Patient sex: M
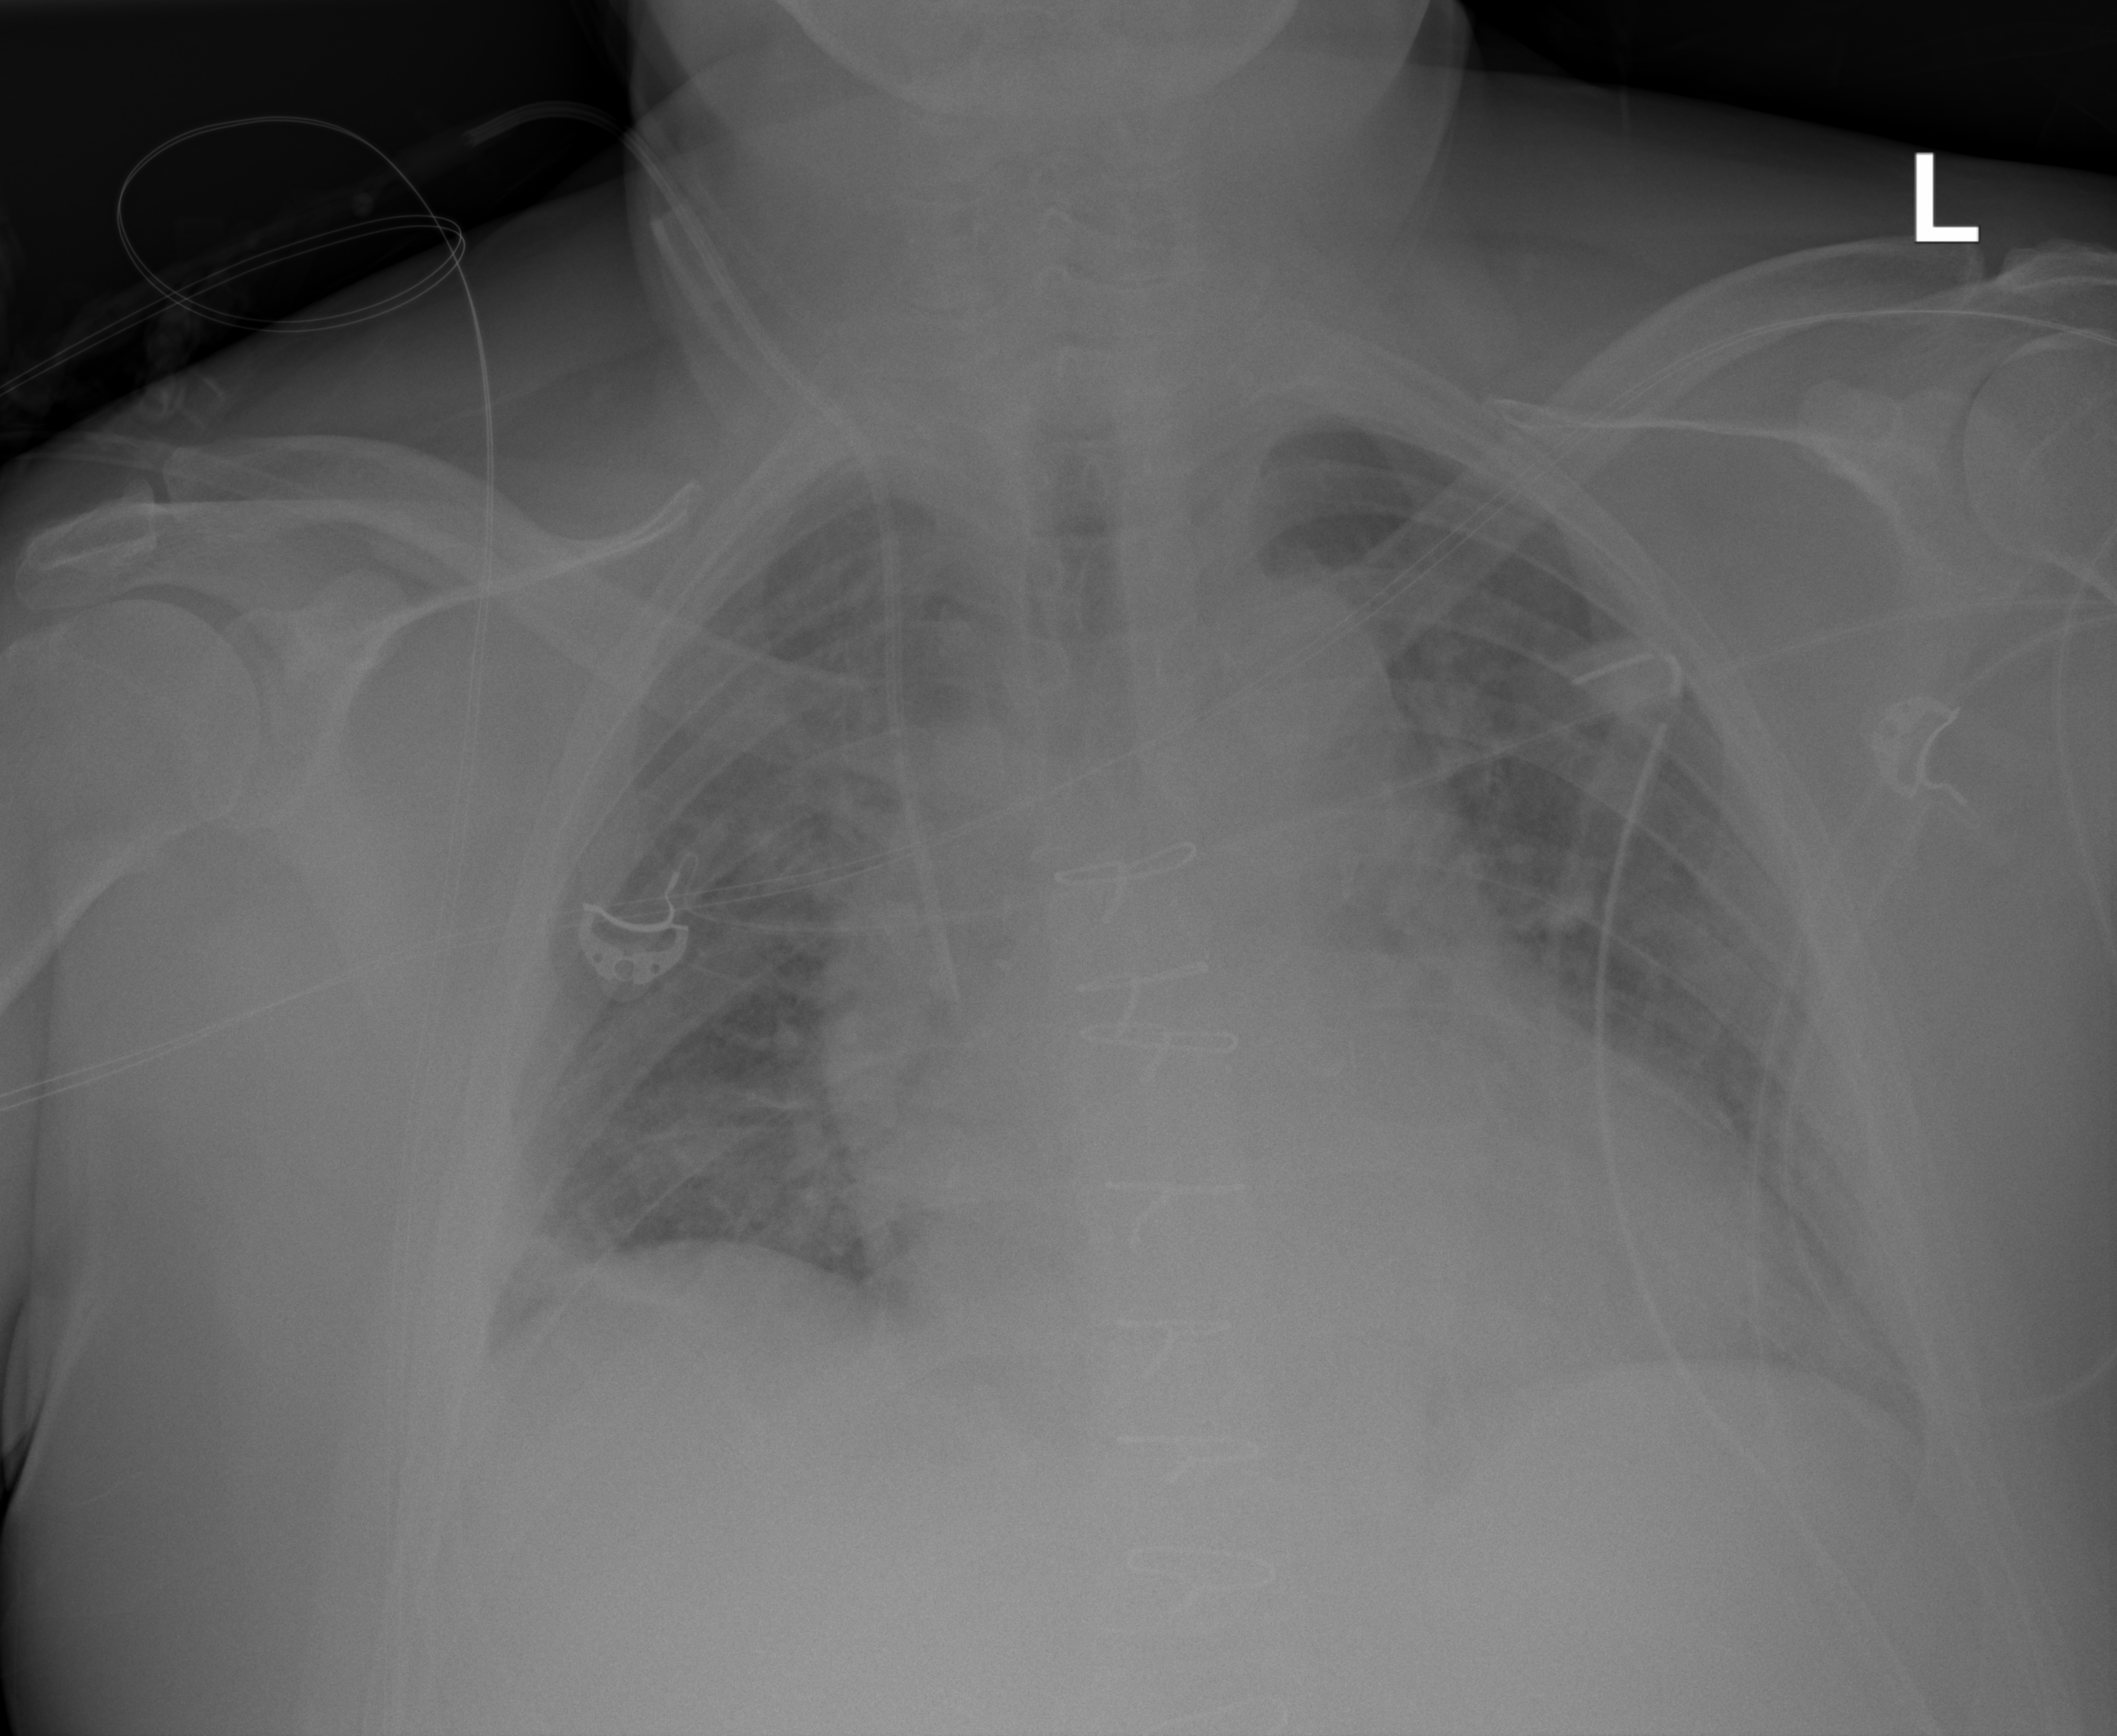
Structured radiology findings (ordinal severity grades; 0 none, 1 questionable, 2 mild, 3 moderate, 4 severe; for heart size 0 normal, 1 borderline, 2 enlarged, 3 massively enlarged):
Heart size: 2
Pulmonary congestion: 2
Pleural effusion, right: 2
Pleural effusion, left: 2
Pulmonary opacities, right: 2
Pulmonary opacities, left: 2
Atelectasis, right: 2
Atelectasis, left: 2